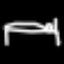
Label: bed